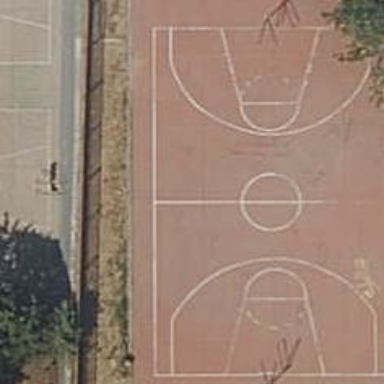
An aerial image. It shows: Basketball court in the leisure land pitch.